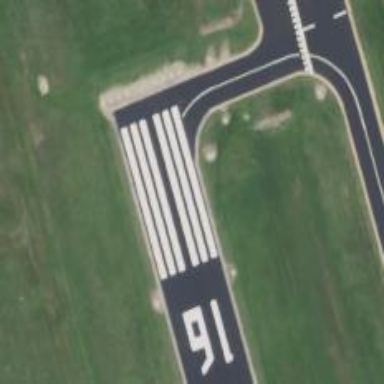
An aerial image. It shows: Asphalt runway at the airport.